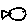
Label: fish